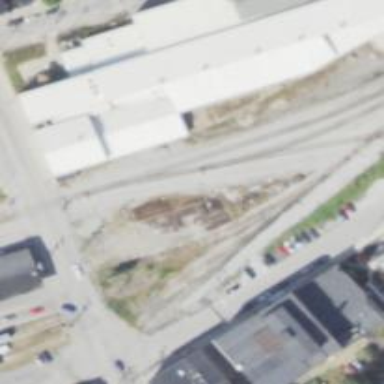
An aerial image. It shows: Railway yard in service.